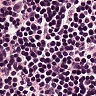
Metastatic tissue present: no